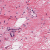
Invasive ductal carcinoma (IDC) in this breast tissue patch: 0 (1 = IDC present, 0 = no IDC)